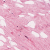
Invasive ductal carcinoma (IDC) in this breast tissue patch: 0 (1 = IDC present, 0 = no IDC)